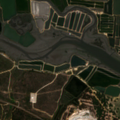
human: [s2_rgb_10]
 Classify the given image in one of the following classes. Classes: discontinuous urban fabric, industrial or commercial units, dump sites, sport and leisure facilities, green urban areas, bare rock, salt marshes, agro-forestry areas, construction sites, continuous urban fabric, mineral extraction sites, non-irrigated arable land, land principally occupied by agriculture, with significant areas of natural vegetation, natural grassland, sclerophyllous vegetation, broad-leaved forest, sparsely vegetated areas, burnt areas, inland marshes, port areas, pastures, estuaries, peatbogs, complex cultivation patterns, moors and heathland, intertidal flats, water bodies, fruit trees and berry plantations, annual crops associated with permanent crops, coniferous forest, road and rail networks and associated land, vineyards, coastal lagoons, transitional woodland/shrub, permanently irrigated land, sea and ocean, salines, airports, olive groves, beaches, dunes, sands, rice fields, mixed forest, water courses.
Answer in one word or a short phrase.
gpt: continuous urban fabric